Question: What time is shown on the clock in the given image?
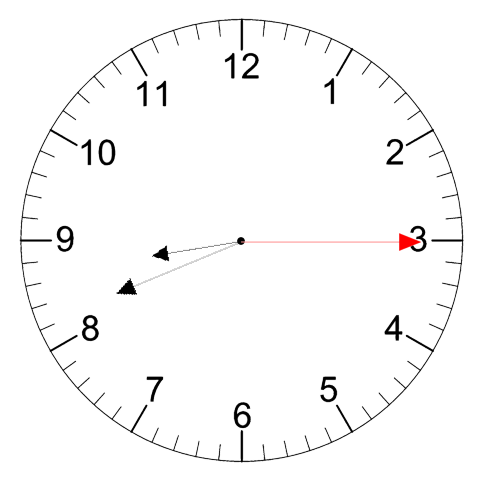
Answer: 08:41:15